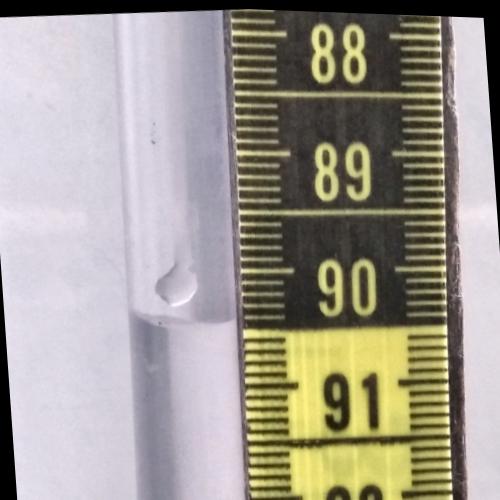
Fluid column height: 90.4 cm